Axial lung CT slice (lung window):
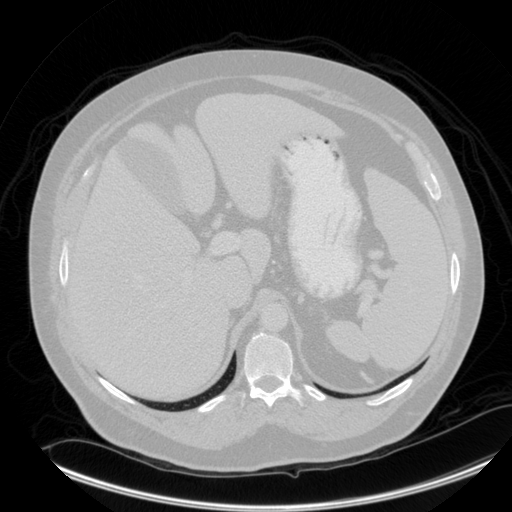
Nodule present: no